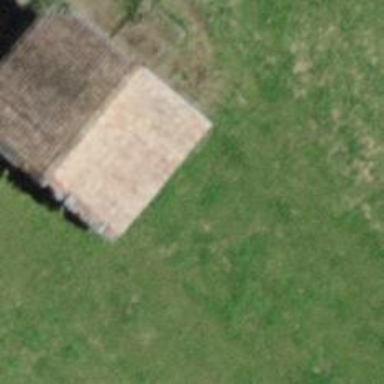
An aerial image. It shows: Rural barn.